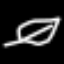
Label: leaf